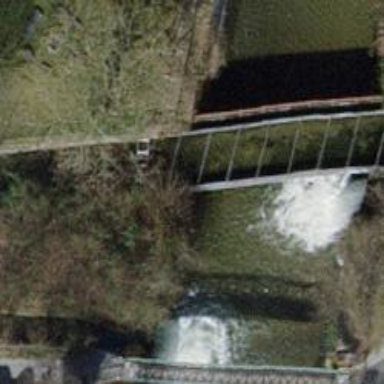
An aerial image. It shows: Aqueduct bridge over drain waterway.